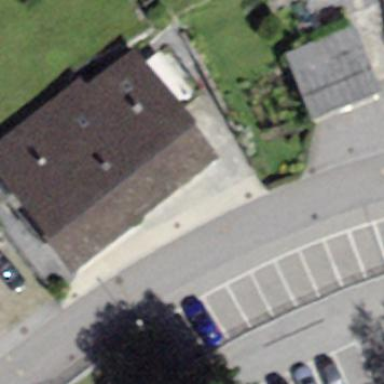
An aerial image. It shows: Detached building.